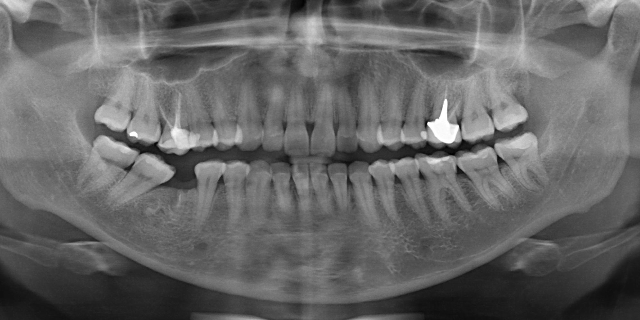
adult